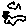
Label: cat